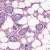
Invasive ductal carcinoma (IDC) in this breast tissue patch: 1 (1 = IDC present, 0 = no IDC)